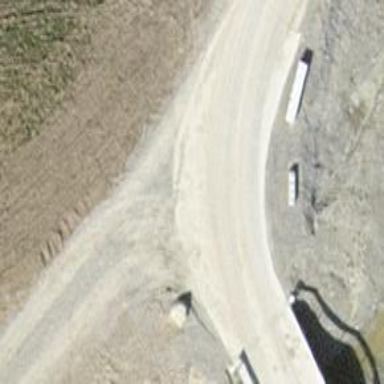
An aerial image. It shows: Road made of pebblestone meant for service vehicles.